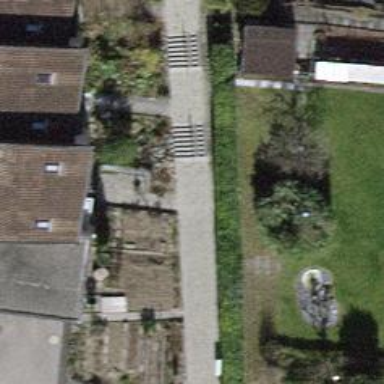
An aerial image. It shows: Concrete steps with ramp.